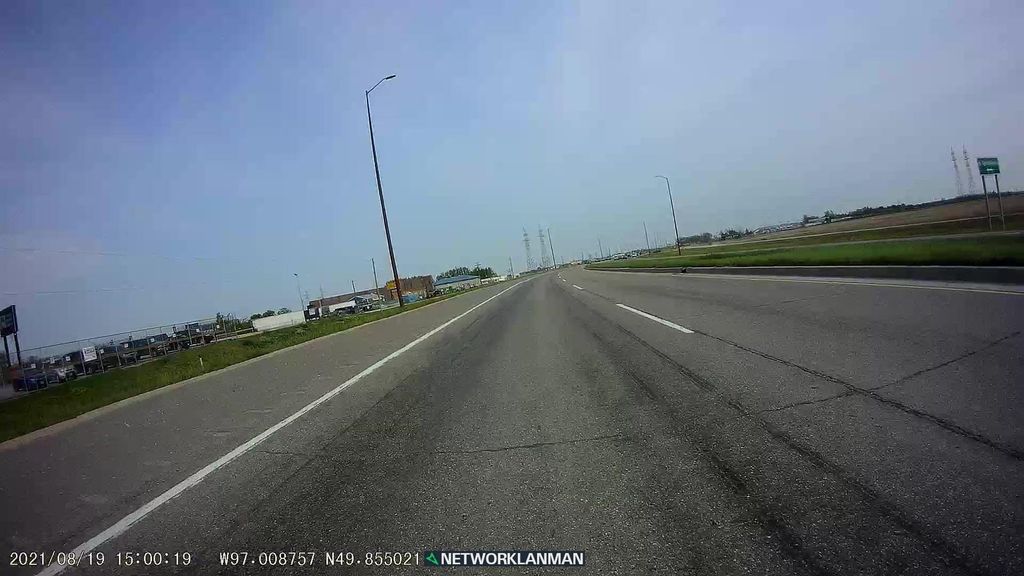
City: winnipeg